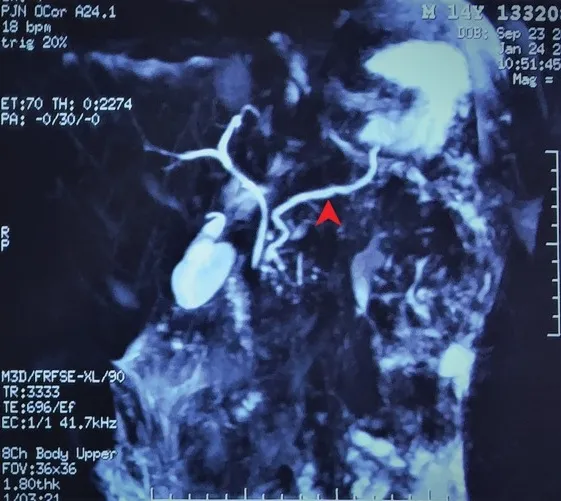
Magnetic resonance cholangiopancreatography showing a dilated main pancreatic duct of 6 mm (red arrow).
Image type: radiology (mri)